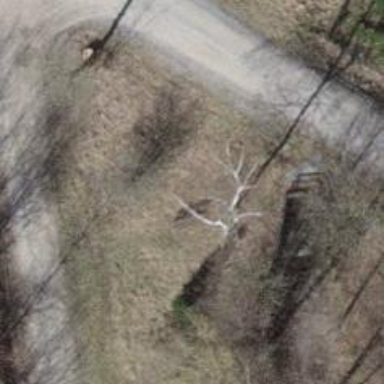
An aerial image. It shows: Brown bench.